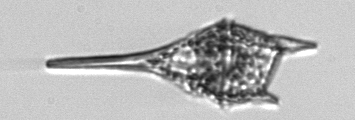
Label: Tripos_lineatus